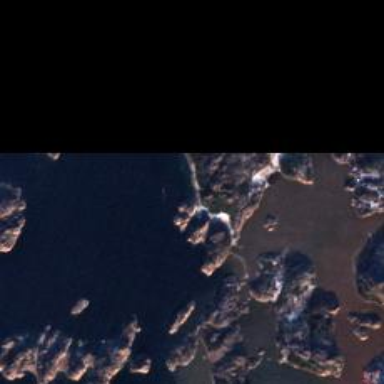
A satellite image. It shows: Breathtaking coastline.